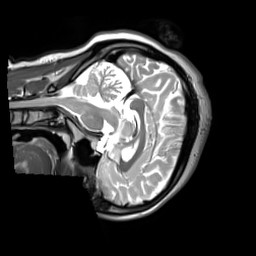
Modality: T2w
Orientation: sagittal
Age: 21
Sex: female
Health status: ill
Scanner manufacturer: siemens
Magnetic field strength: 3 T
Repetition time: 2.8 s
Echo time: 0.326 s